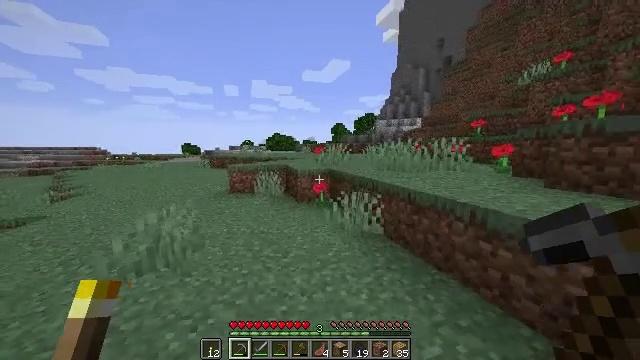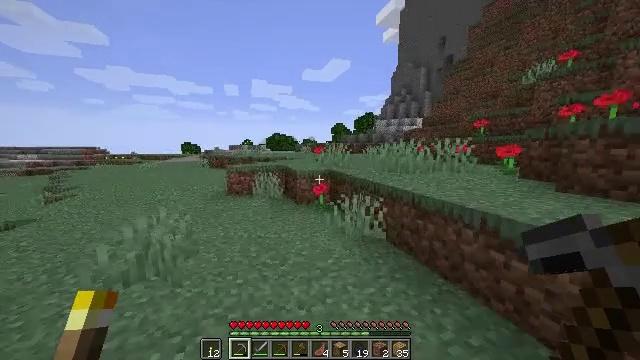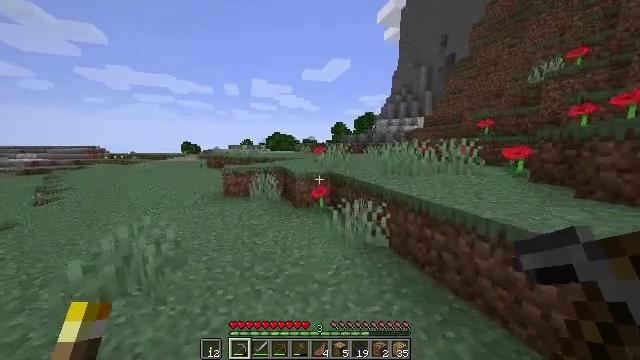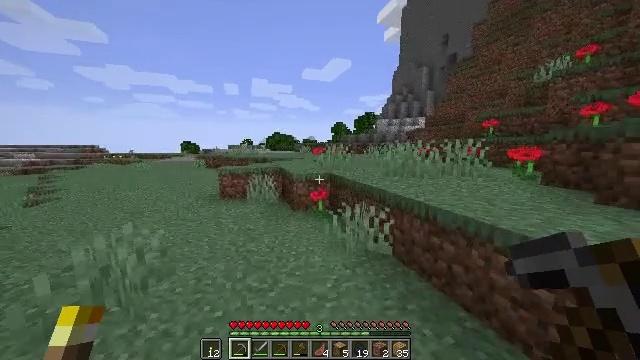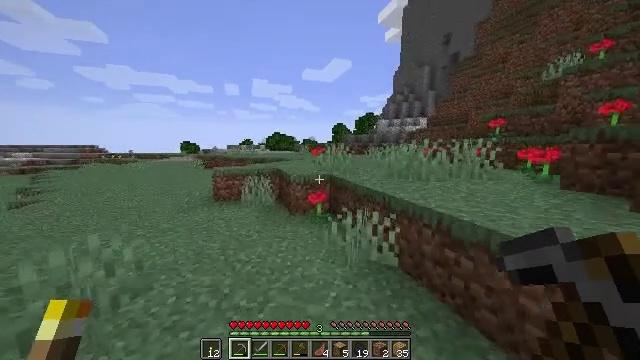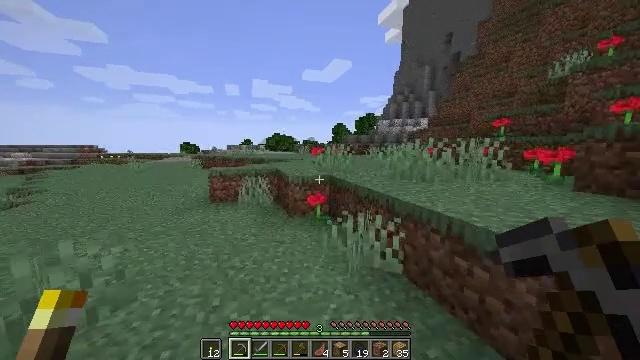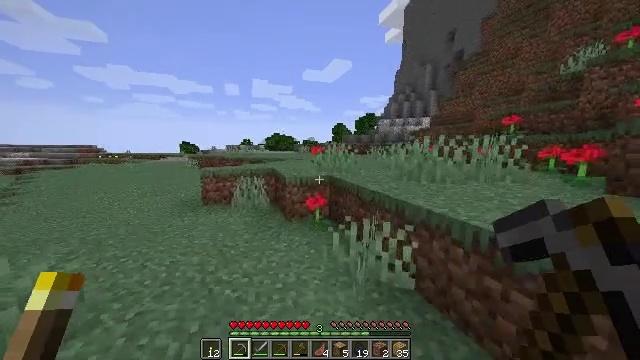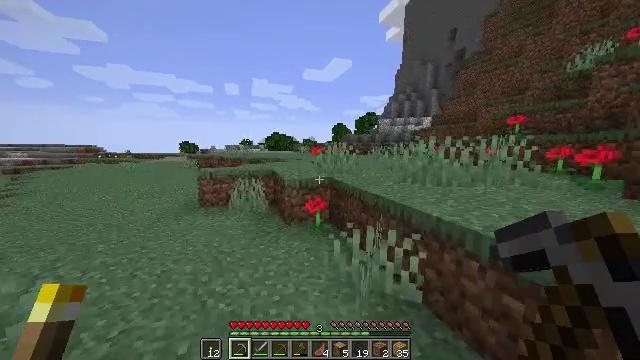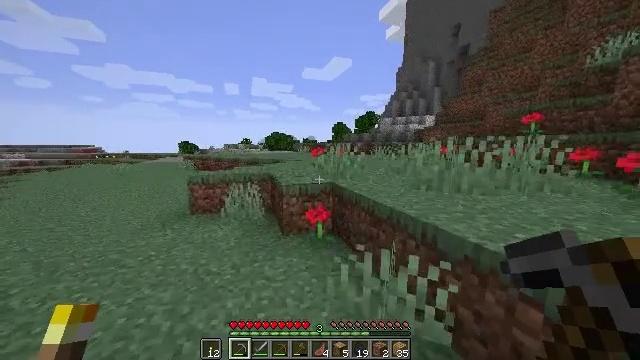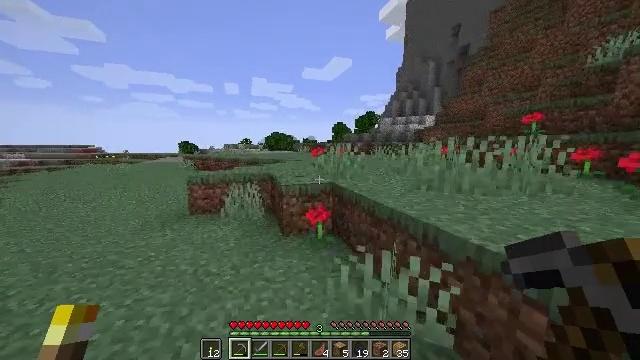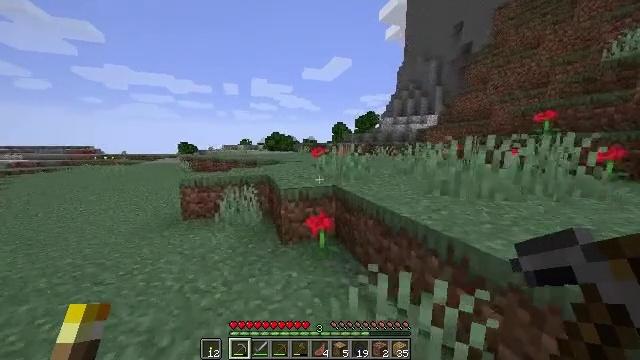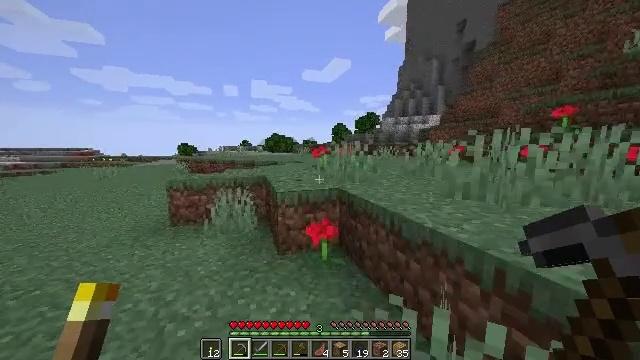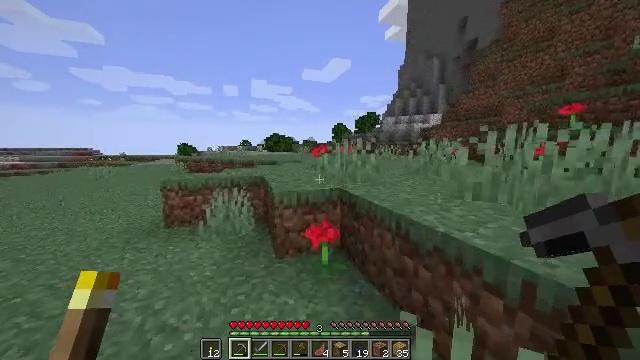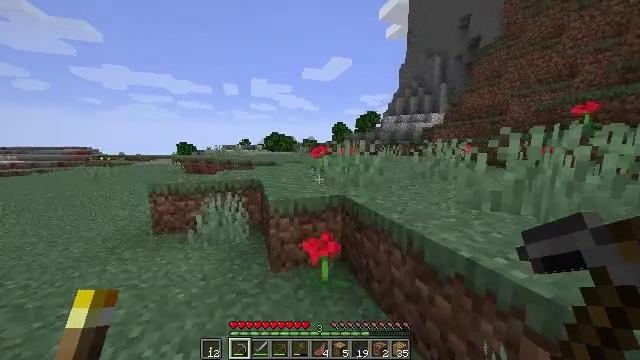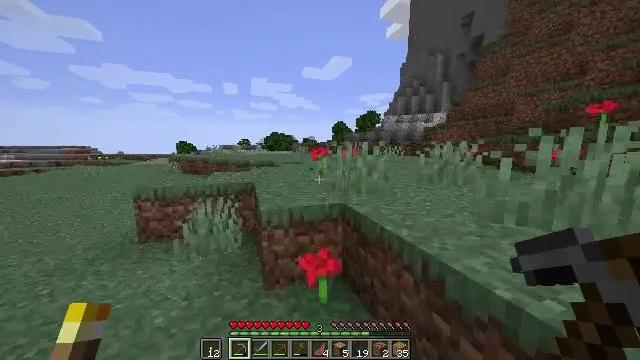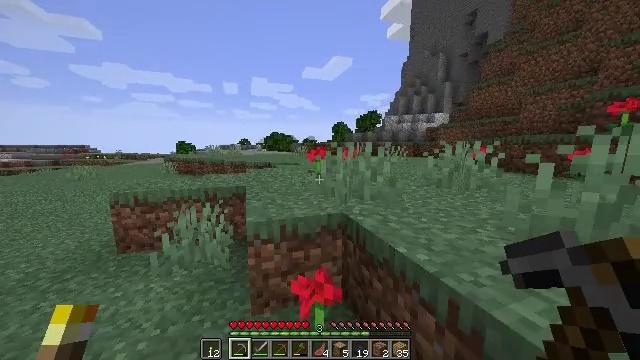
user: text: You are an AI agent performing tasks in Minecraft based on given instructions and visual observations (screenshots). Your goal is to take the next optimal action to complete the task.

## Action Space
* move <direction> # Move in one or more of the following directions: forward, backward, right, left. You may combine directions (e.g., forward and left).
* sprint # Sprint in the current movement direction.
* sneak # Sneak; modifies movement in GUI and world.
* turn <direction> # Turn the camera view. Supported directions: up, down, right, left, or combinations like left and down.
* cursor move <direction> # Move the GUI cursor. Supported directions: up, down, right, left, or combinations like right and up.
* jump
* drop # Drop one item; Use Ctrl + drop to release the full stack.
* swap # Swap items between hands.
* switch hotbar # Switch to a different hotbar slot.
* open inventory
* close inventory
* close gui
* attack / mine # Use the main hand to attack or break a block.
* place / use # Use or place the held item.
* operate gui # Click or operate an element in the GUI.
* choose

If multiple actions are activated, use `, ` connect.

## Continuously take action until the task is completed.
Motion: motion action
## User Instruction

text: Break the grass block.
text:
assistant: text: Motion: move forward, sprint
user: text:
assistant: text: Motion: move forward, sprint
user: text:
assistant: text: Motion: move forward, sprint
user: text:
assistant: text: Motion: move forward, sprint
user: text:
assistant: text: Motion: move forward, sprint
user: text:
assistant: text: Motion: move forward, sprint
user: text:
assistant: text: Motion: move forward, sprint
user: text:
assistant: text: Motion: move forward, sprint
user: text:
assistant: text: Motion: move forward, sprint
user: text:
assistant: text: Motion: move forward, sprint
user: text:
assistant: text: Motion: move forward, sprint
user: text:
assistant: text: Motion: move forward, sprint
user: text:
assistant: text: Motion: move forward
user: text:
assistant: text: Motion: move forward
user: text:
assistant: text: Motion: move forward
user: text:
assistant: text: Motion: move forward
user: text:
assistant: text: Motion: move forward
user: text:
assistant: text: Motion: move forward, turn right, jump
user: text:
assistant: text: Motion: move forward, turn right and up, jump
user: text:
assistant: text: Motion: move forward, turn right, jump
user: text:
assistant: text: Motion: move forward, jump
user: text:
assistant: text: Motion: move forward, jump
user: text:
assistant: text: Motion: move forward, jump
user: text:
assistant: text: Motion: move forward
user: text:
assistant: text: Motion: move forward
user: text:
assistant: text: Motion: move forward
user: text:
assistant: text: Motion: move forward
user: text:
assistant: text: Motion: move forward
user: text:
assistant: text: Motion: move forward
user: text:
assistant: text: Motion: move forward